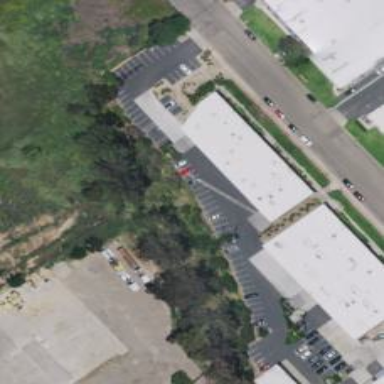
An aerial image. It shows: Industrial building.